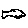
Label: fish